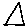
Label: triangle